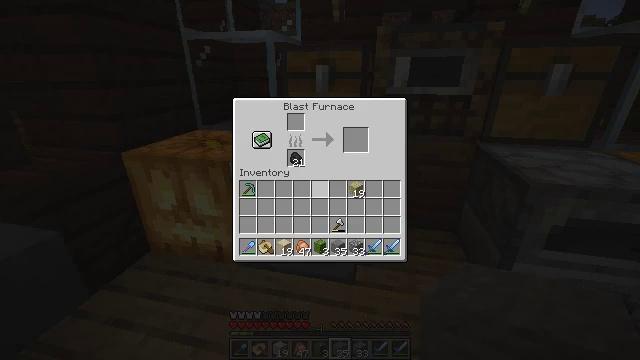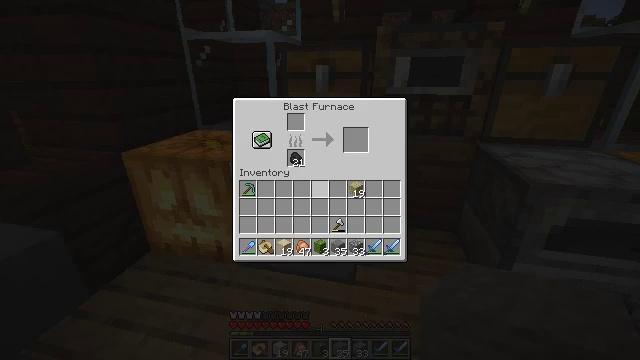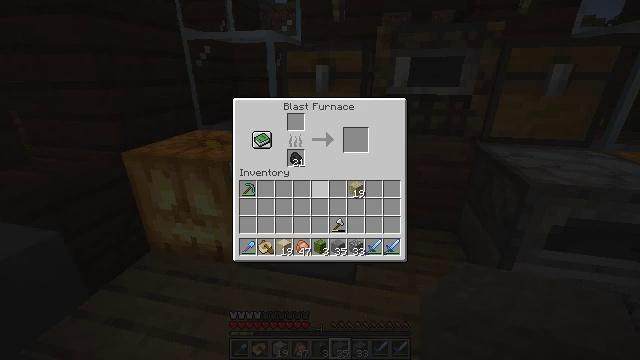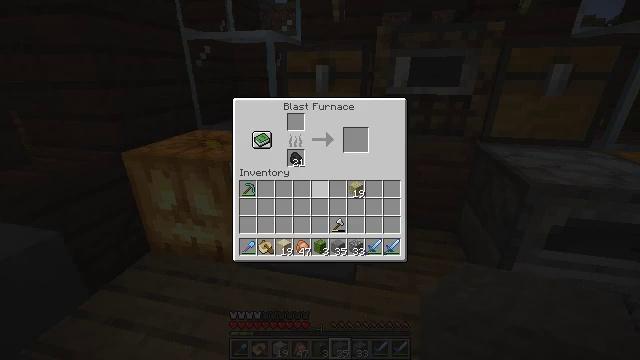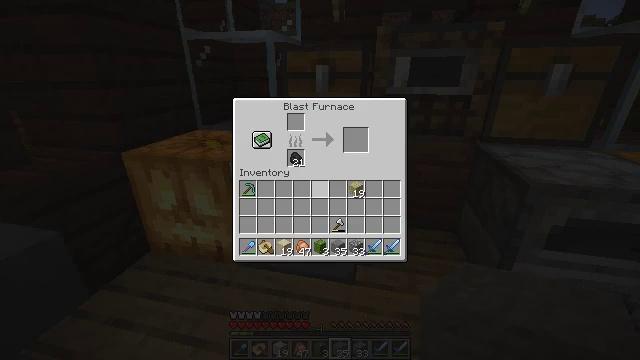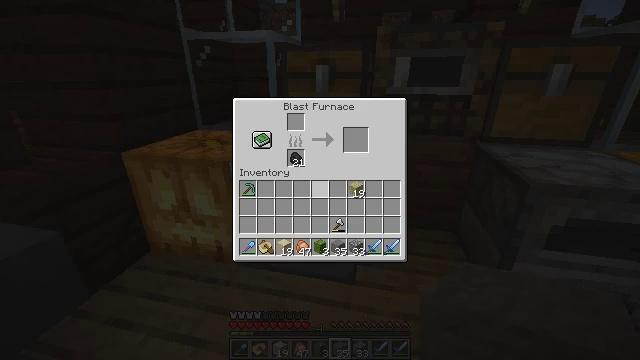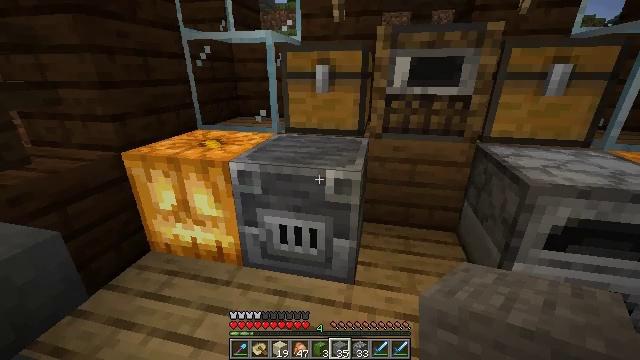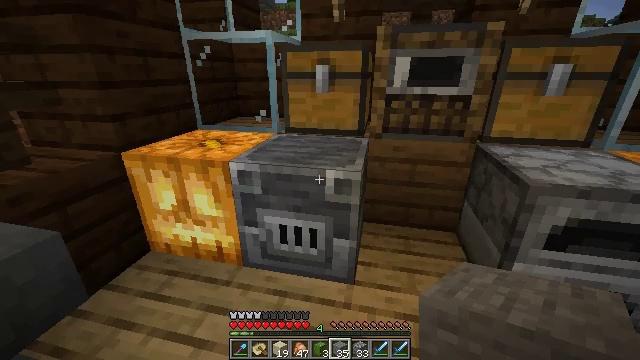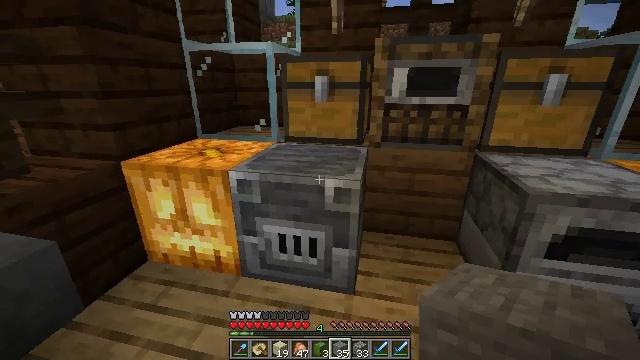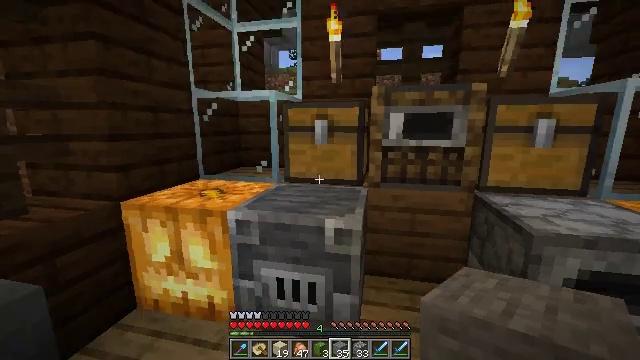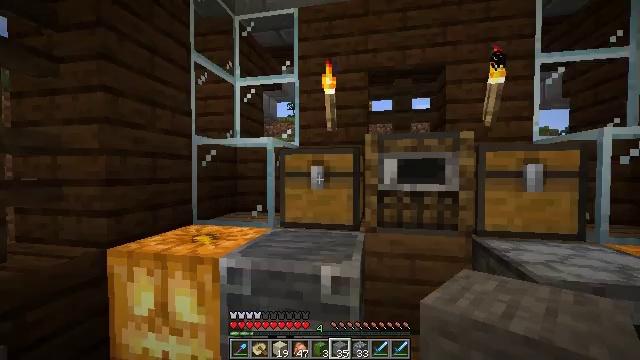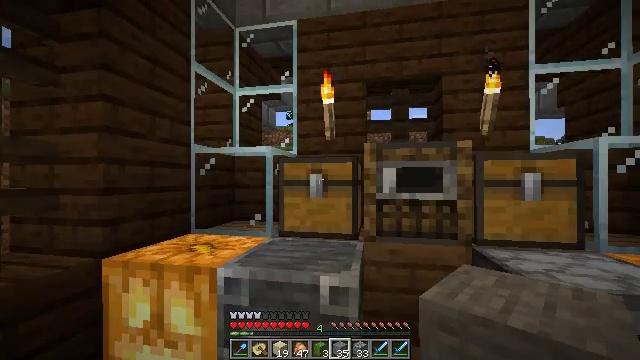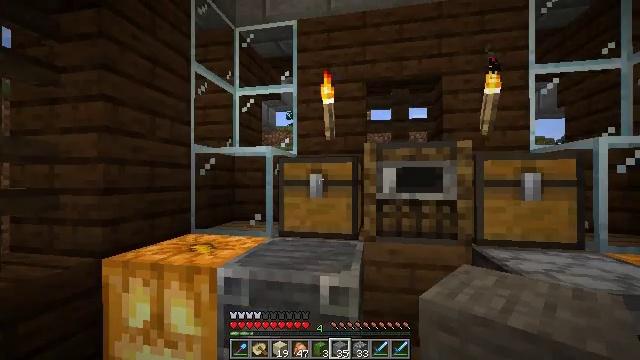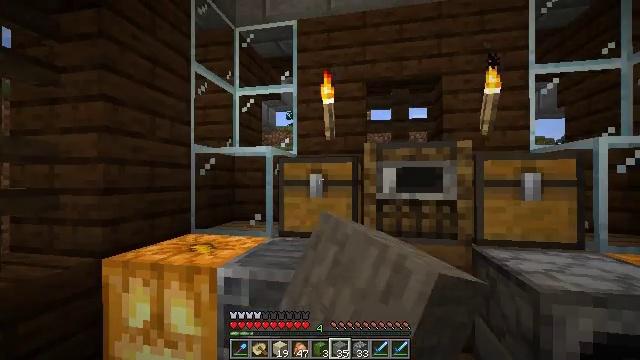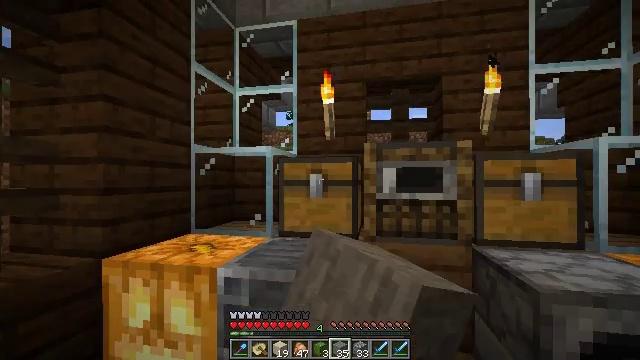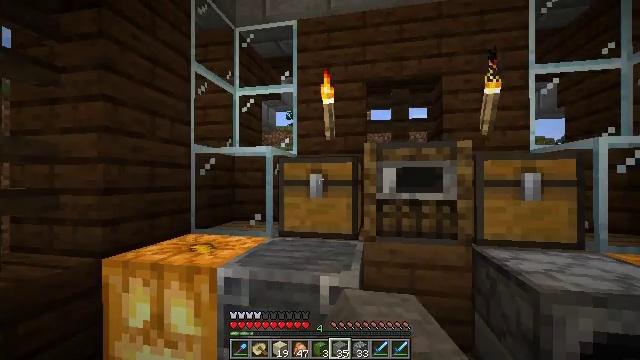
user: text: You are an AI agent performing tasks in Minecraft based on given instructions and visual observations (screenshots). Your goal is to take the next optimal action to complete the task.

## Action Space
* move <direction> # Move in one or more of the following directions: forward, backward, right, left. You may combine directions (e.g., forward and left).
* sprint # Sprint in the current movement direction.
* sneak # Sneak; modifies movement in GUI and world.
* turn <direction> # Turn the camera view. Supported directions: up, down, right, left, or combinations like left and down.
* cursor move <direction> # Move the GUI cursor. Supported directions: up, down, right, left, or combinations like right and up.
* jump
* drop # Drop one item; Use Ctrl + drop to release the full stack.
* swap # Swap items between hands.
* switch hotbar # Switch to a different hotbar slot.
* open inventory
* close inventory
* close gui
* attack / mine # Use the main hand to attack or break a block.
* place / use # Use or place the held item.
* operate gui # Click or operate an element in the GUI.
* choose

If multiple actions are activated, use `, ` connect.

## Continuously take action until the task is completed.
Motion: motion action
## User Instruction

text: Break the sweet berry bush to collect berries.
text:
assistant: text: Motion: no_op
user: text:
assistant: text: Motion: no_op
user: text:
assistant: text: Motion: no_op
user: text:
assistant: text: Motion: no_op
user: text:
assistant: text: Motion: no_op
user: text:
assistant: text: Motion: no_op
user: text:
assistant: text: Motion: no_op
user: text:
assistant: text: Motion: turn up
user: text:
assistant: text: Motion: turn up
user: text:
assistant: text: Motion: turn up
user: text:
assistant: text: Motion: turn up
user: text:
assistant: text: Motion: use / place
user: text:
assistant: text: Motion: use / place
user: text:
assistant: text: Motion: use / place
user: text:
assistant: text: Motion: use / place
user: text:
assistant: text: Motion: use / place
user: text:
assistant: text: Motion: no_op
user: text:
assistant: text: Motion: no_op
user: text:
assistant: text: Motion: no_op
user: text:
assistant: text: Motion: no_op
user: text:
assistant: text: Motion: no_op
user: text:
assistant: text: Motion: no_op
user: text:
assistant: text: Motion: no_op
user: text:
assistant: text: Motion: no_op
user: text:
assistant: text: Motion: no_op
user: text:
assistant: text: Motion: no_op
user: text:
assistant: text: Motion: no_op
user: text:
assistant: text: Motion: no_op
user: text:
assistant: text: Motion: turn right
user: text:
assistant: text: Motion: turn right